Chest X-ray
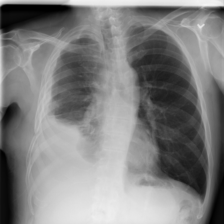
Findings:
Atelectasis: negative
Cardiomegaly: negative
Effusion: positive
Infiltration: positive
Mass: negative
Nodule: negative
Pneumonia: negative
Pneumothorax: negative
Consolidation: negative
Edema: negative
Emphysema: negative
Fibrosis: negative
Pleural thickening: positive
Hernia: negative